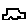
Label: car